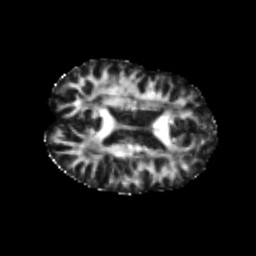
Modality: FA
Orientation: axial
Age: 25
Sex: female
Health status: healthy
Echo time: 0.074 s